Field crop: maize
Growth stage: 1
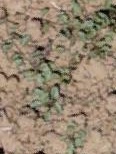
Species: convolvulus